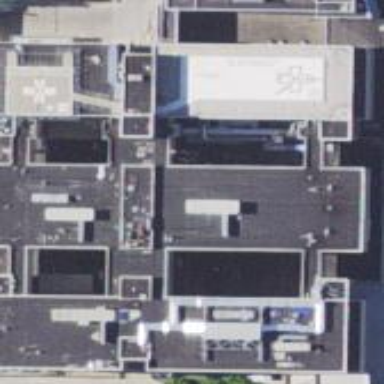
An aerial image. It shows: Hospital building.